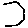
Label: hexagon